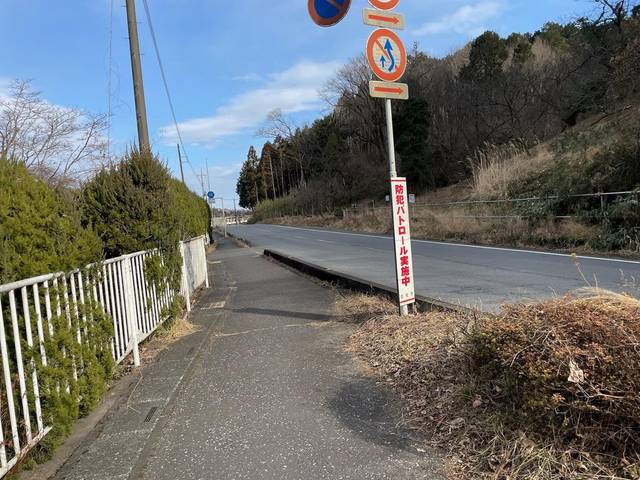
Region: Japan
Coordinates: 35.837, 139.302